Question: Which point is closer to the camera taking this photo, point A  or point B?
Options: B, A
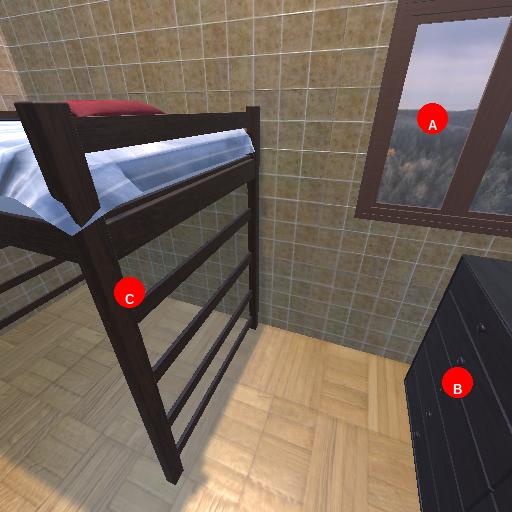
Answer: B